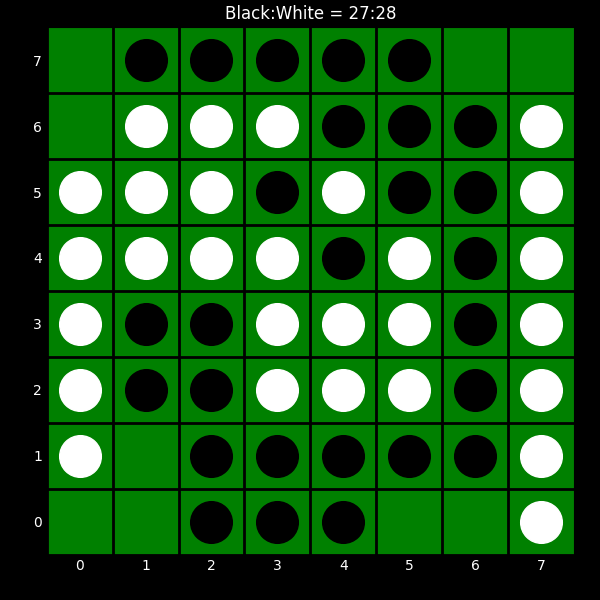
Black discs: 27
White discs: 28